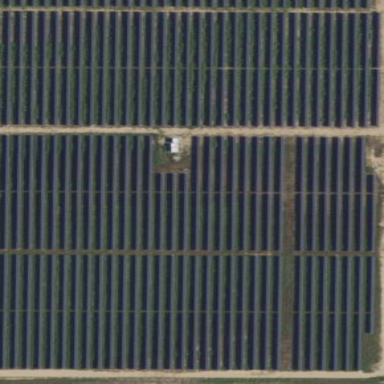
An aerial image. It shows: Solar photovoltaic power plant surrounded by fence.